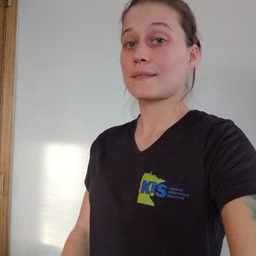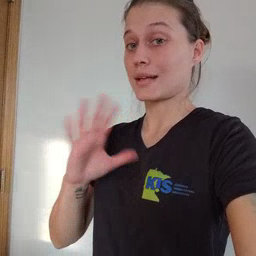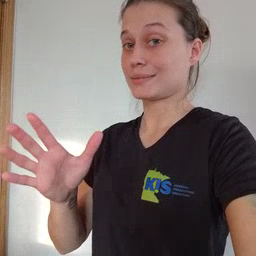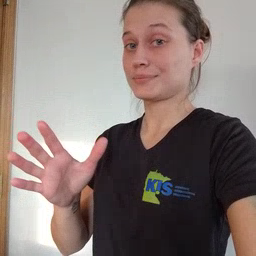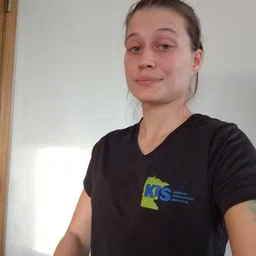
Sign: fine